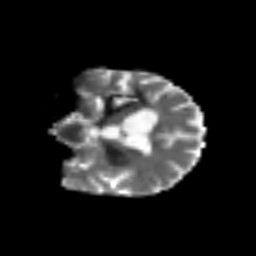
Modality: T2w
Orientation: coronal
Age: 51
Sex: female
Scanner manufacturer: siemens
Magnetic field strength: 3 T
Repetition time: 3.2 s
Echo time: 0.081 s